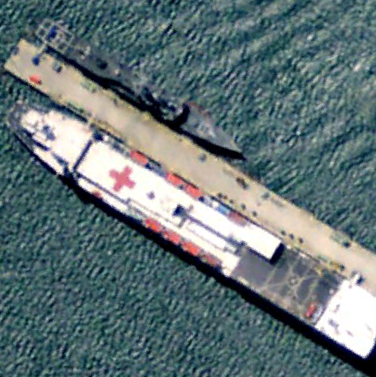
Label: Medical_ship